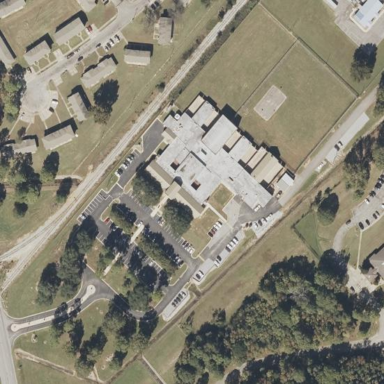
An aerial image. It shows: Prison.